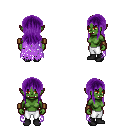
a pixel art fantasy rpg character, female body template, orc, green skin, maroon tattered cape, white pants, purple unkempt hairstyle, leather bracers, black shoes, four views (front, back, left, right), 2x2 character sprite sheet, small pixel art, hard edges, no anti-aliasing